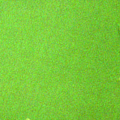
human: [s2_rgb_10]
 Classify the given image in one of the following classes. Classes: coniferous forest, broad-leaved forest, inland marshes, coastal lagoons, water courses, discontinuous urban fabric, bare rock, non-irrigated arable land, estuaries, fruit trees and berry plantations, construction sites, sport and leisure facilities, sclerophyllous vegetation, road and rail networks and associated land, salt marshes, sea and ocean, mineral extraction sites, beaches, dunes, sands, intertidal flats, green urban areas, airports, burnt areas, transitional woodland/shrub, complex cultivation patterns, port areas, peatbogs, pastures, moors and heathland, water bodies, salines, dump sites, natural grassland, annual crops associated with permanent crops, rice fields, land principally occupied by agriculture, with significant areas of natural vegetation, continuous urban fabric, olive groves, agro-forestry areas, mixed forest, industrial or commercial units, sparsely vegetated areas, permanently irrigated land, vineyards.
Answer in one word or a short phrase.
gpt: water bodies